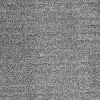
Atmospheric dust classification: dusty